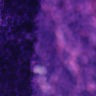
Metastatic tissue present: no